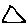
Label: triangle